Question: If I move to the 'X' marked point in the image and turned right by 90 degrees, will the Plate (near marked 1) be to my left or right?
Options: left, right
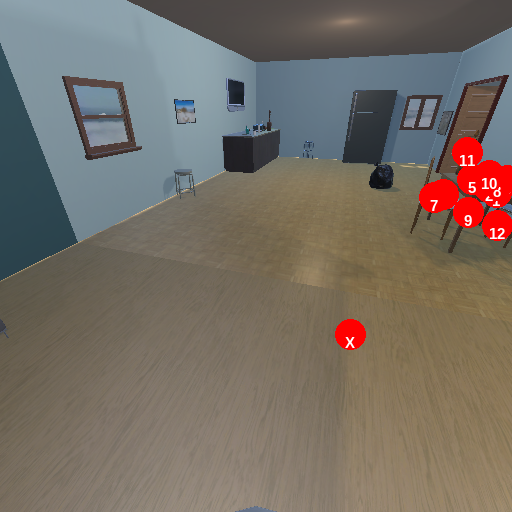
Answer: left